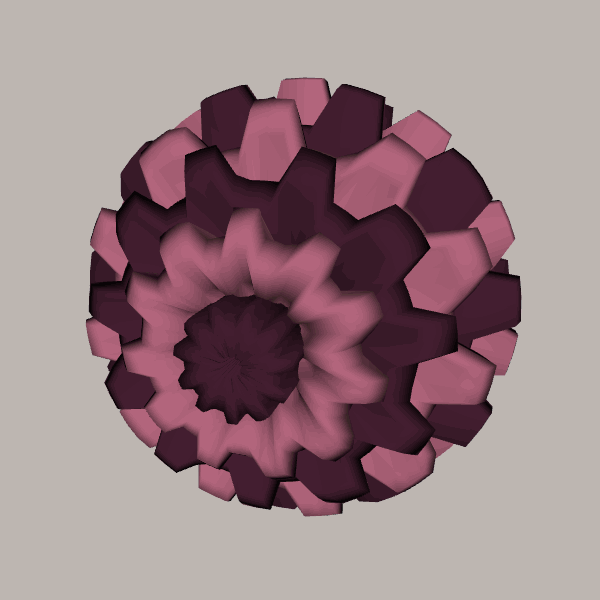
Background: light